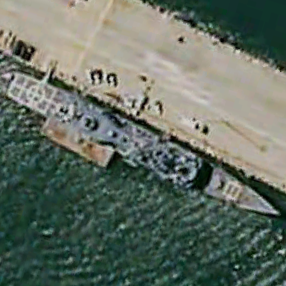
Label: cruiser